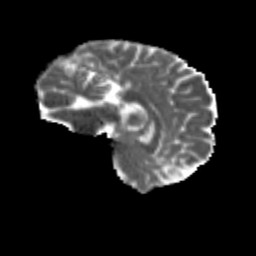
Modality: MD
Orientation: sagittal
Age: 49
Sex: female
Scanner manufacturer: siemens
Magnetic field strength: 3 T
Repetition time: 4.71 s
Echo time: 0.0906 s